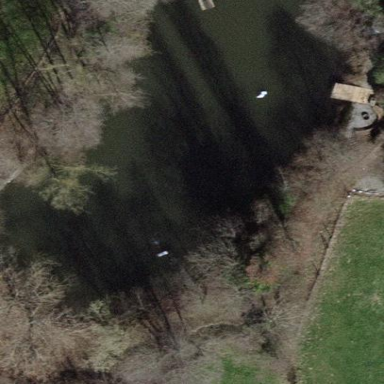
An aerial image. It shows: Serene pond surrounded by nature.